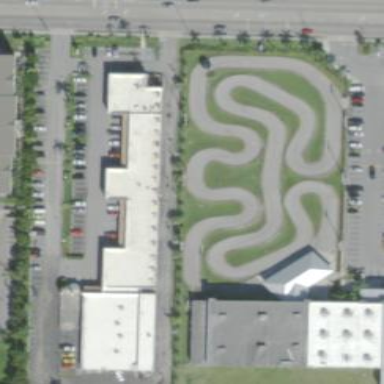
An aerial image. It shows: Raceway for motor sports.